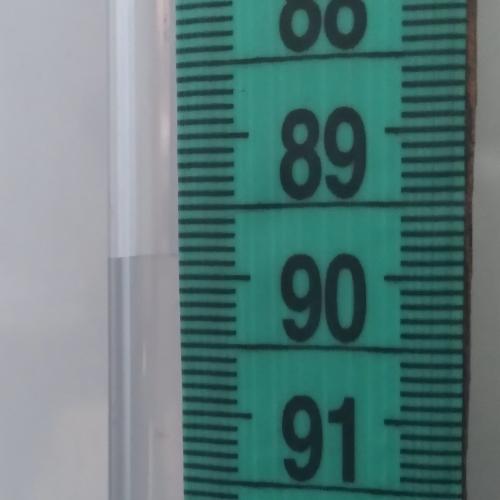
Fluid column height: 89.8 cm